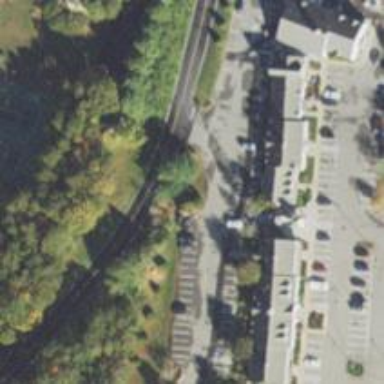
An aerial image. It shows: Parking space is available.